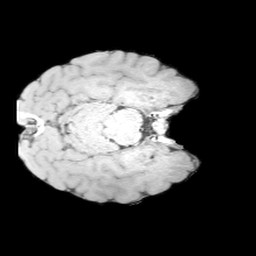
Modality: MP2RAGE
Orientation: axial